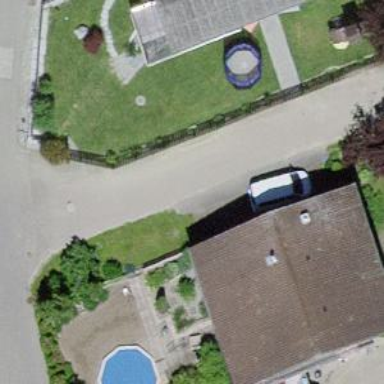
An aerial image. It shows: Detached building.